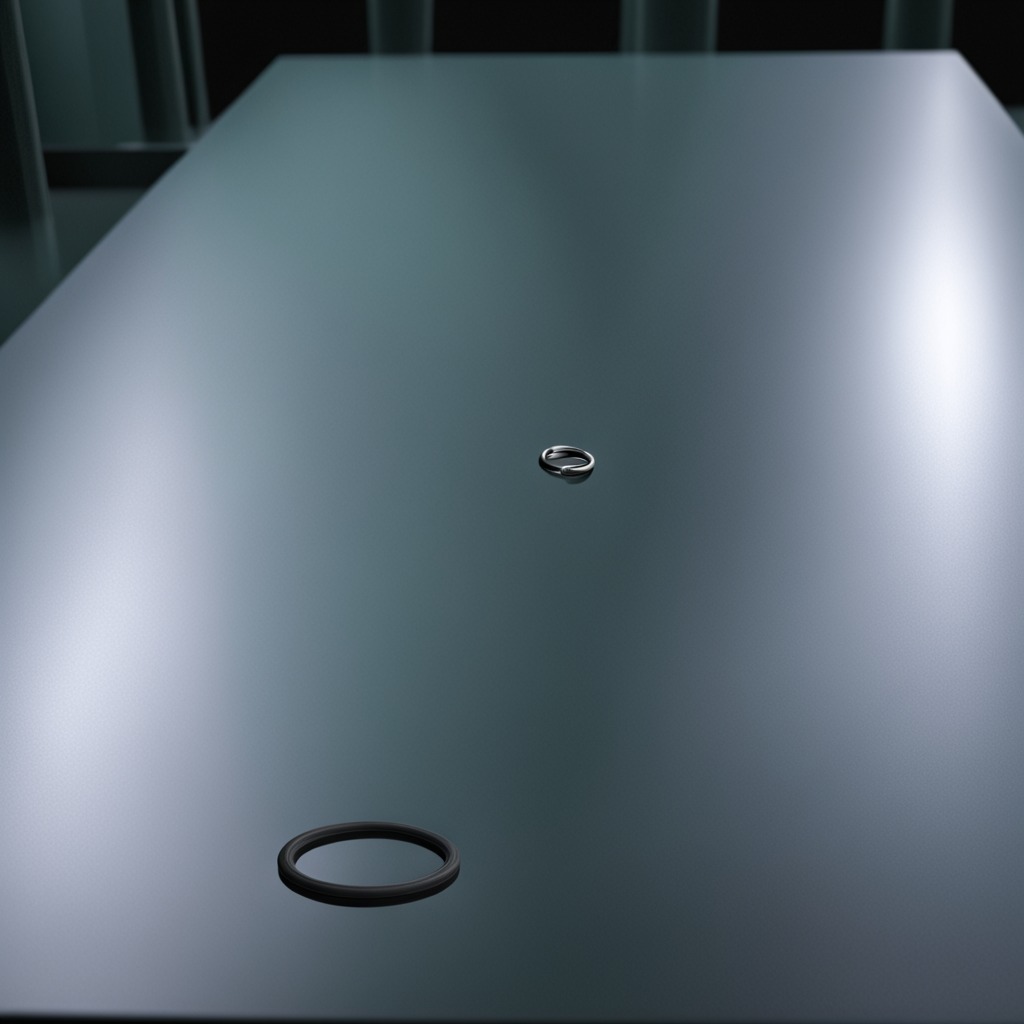
A rubber O-ring is lying on a clean empty table in a railway signal maintenance room lit by harsh overhead fluorescents photorealistic surface textures crisp shadows high dynamic range.